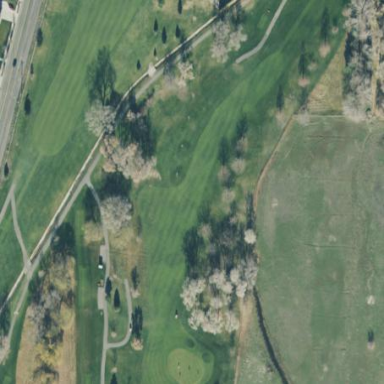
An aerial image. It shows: Scenic golf fairway.